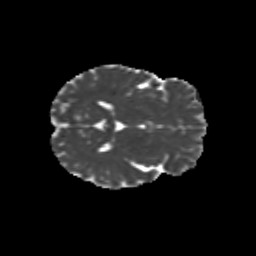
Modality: MD
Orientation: axial
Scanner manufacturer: siemens
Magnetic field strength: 3 T
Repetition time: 9.2 s
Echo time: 0.084 s